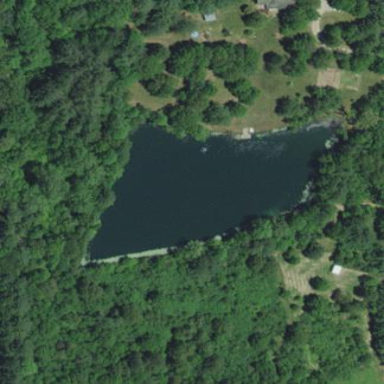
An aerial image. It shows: Pond surrounded by natural water.